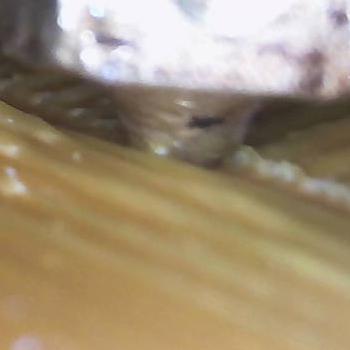
Flow rate: 100%